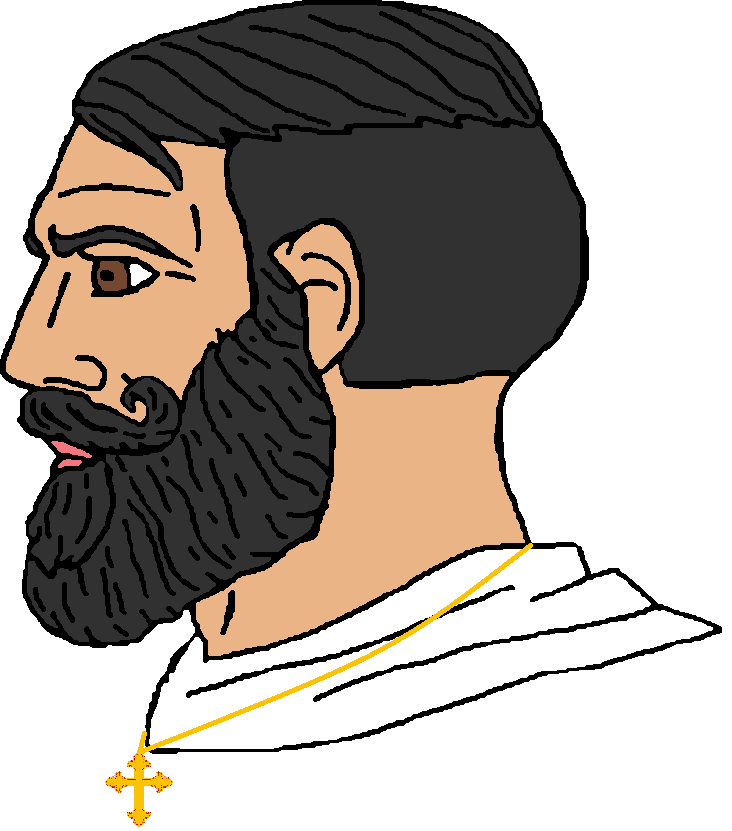
Label: 4_Yes_Chad